Aerial crown-view tile of a tropical tree (Barro Colorado Island, Panama), acquired 20250414:
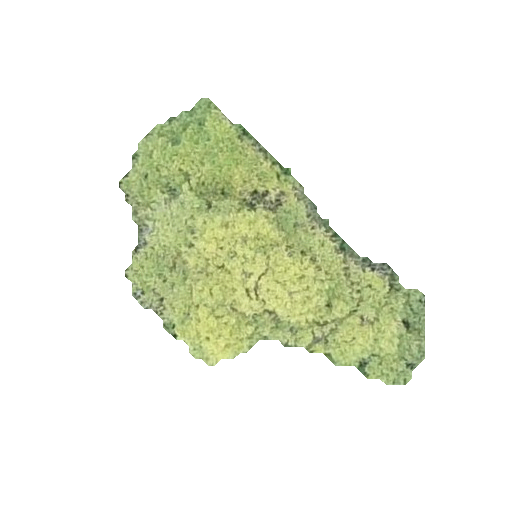
Species: Alseis blackiana
GBIF accepted scientific name: Alseis blackiana
Crown area: 73.456 m²